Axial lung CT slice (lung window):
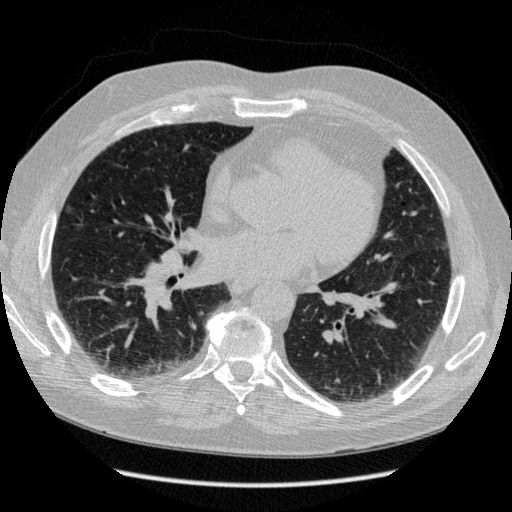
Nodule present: no